Interaction volume radius: 5 \u00c5
Interaction volume height: 30 \u00c5
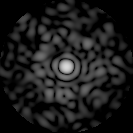
Disorder parameter: 0.8552